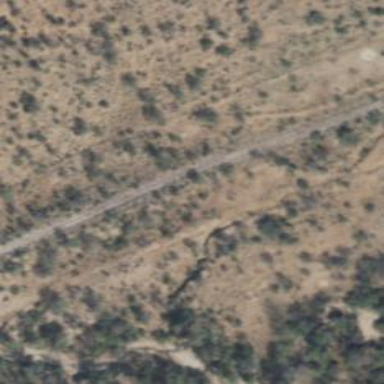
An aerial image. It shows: Track road.